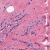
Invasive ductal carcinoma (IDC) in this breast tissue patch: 1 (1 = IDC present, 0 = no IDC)